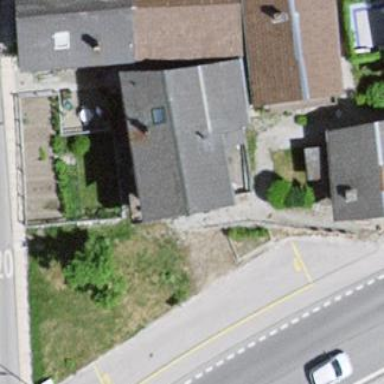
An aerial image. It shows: Simple and straightforward house.